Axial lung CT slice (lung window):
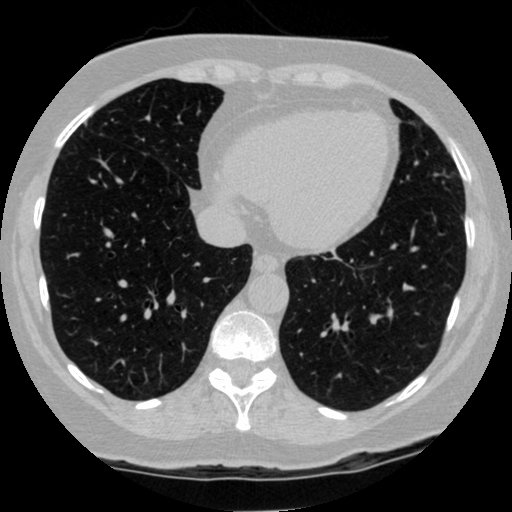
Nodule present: no